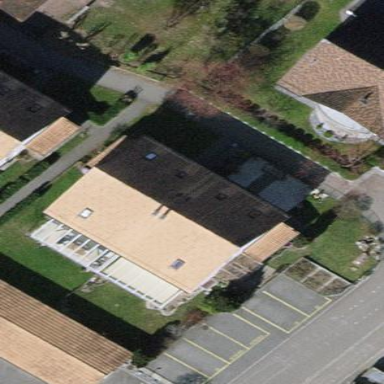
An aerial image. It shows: Terrace building.